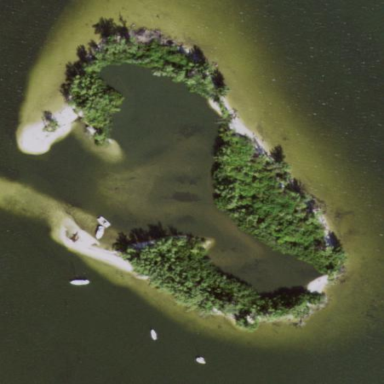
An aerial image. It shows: Islet.